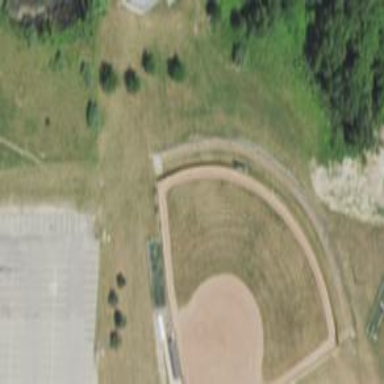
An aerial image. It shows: Baseball pitch for leisure land.